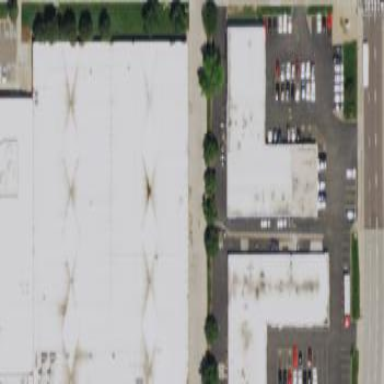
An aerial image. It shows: Industrial building.